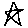
Label: star